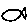
Label: fish